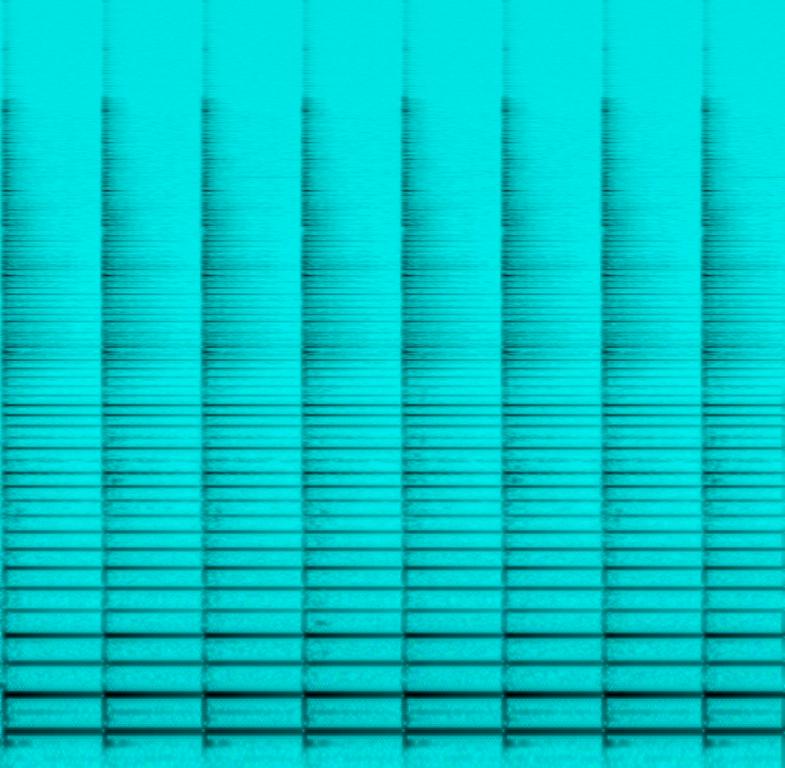
The low quality recording features an acoustic guitar tuning. It sounds repetitive, almost like a robot is playing it.